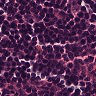
Metastatic tissue present: no